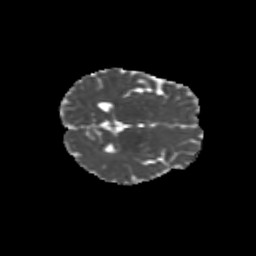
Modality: MD
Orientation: axial
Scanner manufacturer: siemens
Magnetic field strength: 3 T
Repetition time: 9.2 s
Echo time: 0.084 s